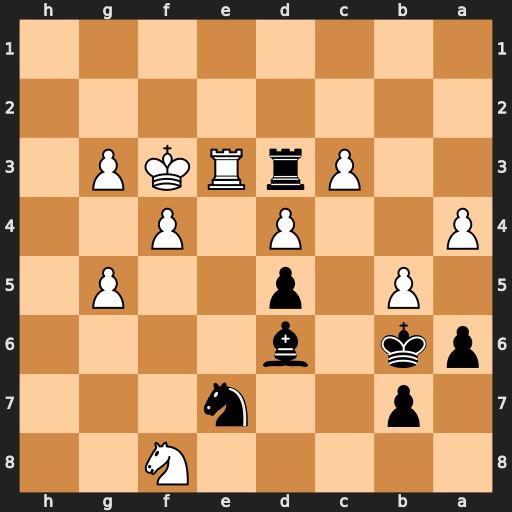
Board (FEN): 5N2/1p2n3/pk1b4/1P1p2P1/P2P1P2/2PrRKP1/8/8
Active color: b
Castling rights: -
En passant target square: -
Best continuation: Rxe3+ Kxe3 Nf5+ Kd3 Bxf8